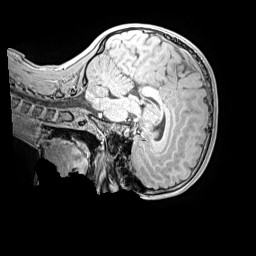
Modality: MP2RAGE
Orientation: sagittal
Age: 11
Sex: female
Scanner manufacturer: siemens
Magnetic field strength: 3 T
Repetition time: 4 s
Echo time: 0.00299 s